Question: I wish to add an alert that pops up upon the selection of the button with id deSelectAll, with the option to confirm, following though on the action, or cancel and return to the page with nothing changing. At present I have the following code.
'''
$("#deSelectAll").click ->
alert "Are you sure you want to remove all"
root.table.$("tr").removeClass "selected"
'''
But all that displays the following result:

I wish to also have the ability to either confirm or cancel the request. How can this be implemented?
: I have added the confirm button, but it does not call the alert at all
'''
# Deselecting all
$("#deSelectAll").click ->
confirmRemovalFunct()
confirmRemovalFunct = ->
confirm("Are you sure you want to remove all locations from campaign")
#alert "Are you sure you want to remove all locations from campaign"
root.table.$("tr").removeClass "selected"
allLocations = root.table.rows().data() # Then defaults to shows all the locations that are availale
$('#multi_markers').map ->
handler = Gmaps.build("Google")
handler.buildMap
internal:
id: "multi_markers"
, ->
for aLocation in allLocations
markers = handler.addMarkers([
{
lat: aLocation[9]
lng: aLocation[10]
}
])
handler.bounds.extendWith markers
handler.fitMapToBounds()
return
'''
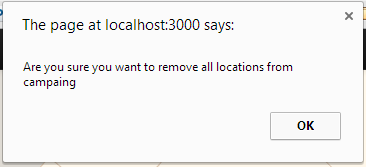
Answer: I guess you are looking for the <URL> and returns true or false.
You can use it like that
'''
if(!confirm("Do you want to continue?")) return;
'''
It will exit out of the function if you press cancel.